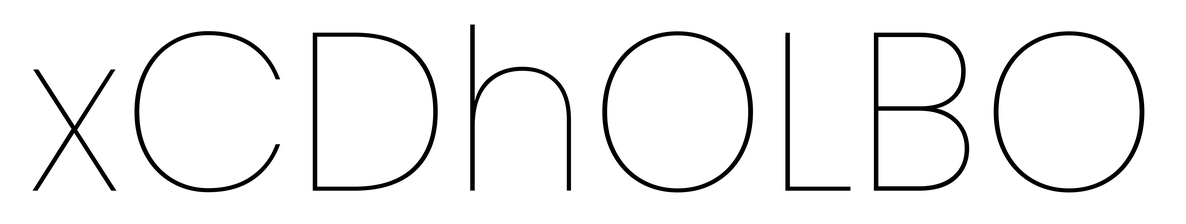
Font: Poppins-Thin